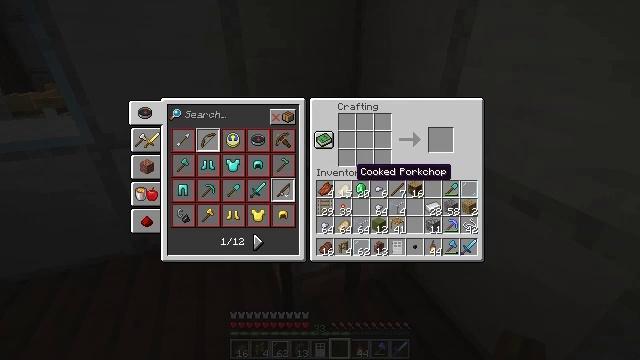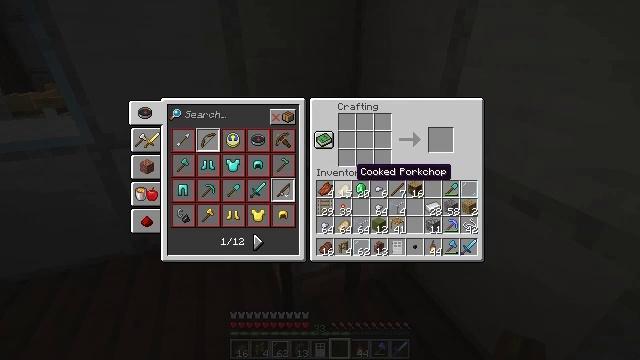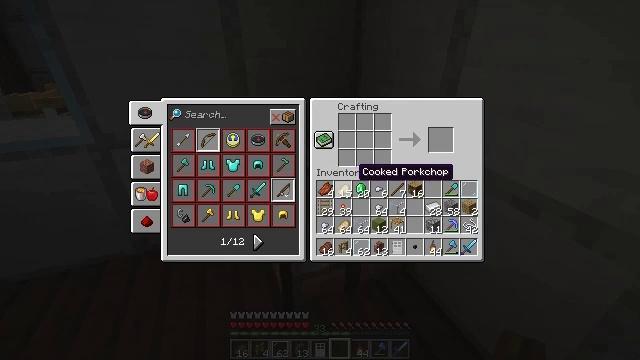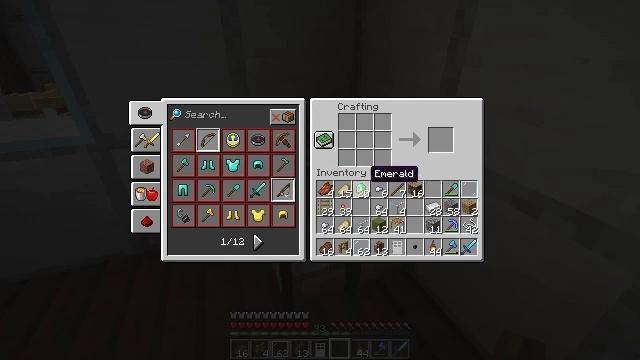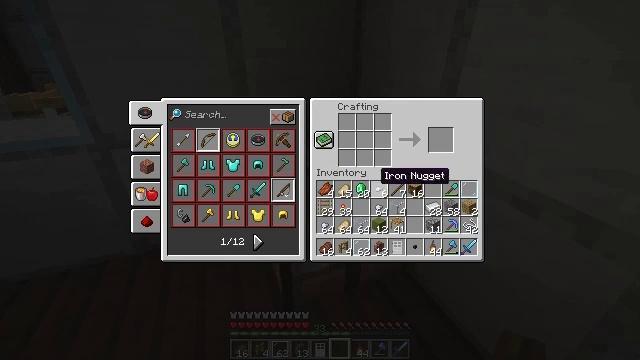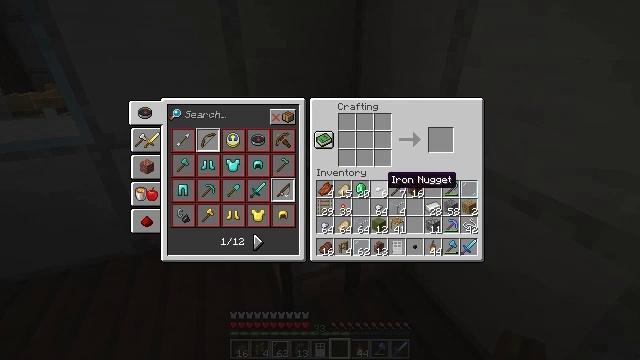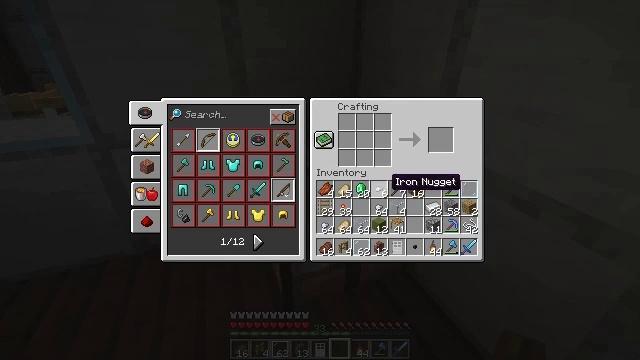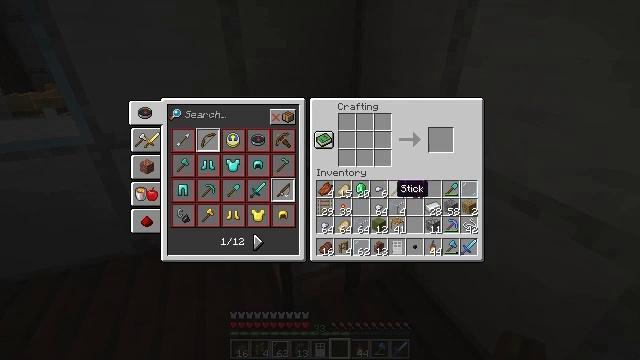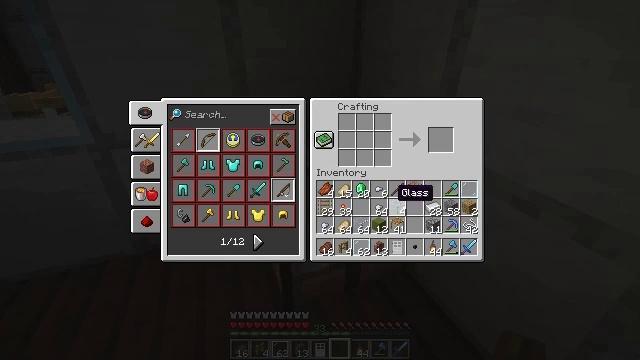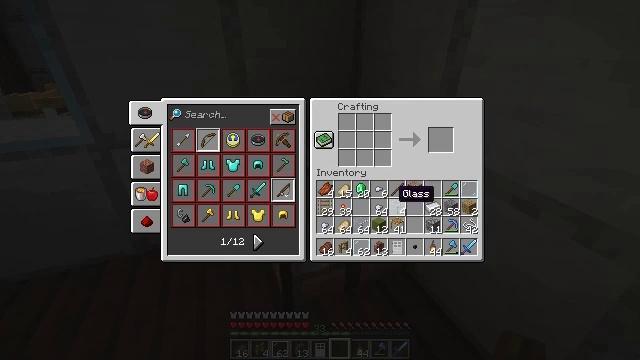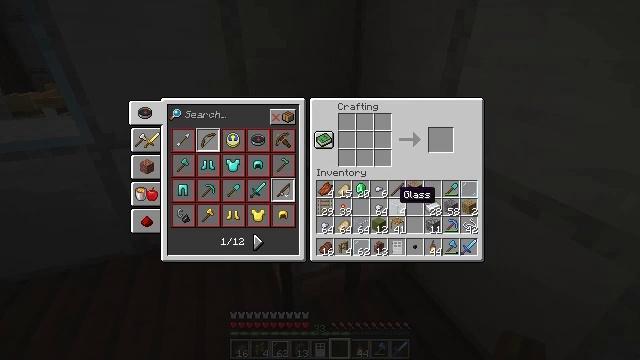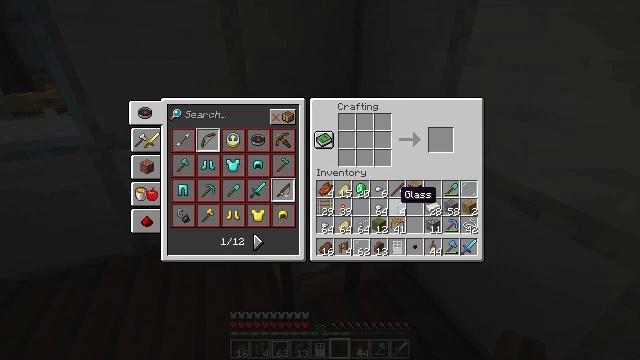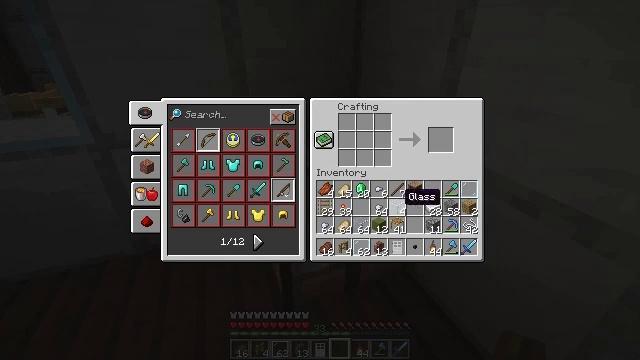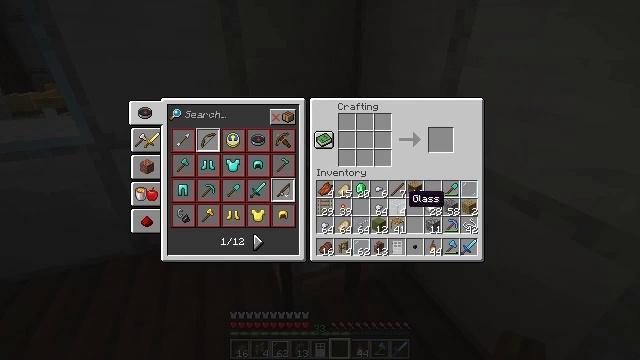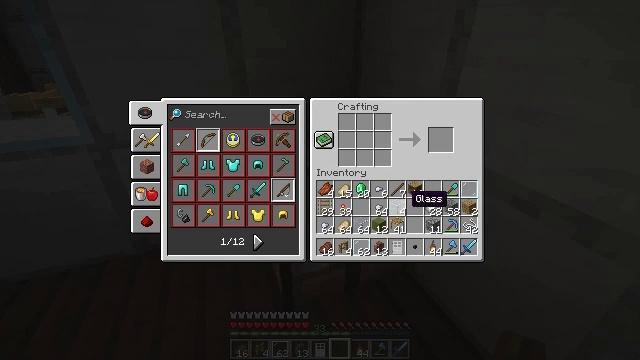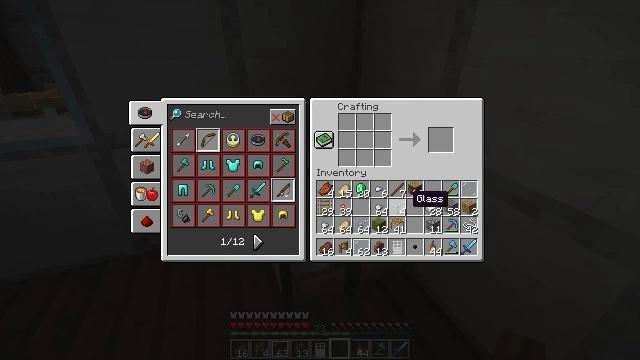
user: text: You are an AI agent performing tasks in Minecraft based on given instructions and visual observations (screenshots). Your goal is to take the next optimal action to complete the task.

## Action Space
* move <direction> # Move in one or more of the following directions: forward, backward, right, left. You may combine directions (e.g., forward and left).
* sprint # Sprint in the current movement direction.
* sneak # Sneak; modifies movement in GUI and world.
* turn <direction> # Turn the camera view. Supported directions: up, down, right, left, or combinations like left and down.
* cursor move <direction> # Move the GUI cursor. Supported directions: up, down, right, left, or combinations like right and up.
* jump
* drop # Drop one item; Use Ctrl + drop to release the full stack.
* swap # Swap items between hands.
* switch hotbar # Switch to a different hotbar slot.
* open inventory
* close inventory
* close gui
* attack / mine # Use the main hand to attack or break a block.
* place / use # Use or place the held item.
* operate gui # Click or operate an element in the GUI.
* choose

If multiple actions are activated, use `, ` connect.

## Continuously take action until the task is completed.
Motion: motion action
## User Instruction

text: Create a heavy weighted pressure plate at a crafting station.
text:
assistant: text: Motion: no_op
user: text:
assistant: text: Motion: no_op
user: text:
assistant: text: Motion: cursor move right
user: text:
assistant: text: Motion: cursor move right
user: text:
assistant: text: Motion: cursor move right
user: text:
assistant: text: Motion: no_op
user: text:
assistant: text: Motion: cursor move down
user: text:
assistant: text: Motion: no_op
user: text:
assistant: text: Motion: no_op
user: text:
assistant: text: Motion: no_op
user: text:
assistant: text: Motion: no_op
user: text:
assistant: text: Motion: no_op
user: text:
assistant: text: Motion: no_op
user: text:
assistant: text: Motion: no_op
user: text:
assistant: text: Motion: no_op
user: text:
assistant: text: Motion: no_op
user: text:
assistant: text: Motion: no_op
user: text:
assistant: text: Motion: no_op
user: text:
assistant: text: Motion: no_op
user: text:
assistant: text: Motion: no_op
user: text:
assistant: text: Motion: no_op
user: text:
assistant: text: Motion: no_op
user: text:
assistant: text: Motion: no_op
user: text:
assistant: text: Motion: no_op
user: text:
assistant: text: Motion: no_op
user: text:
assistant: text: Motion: no_op
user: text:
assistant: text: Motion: no_op
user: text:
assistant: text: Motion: no_op
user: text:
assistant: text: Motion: no_op
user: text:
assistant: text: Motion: no_op